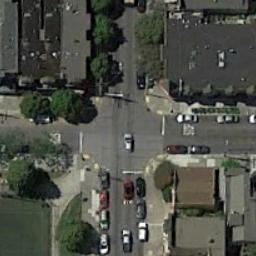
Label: intersection